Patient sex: M
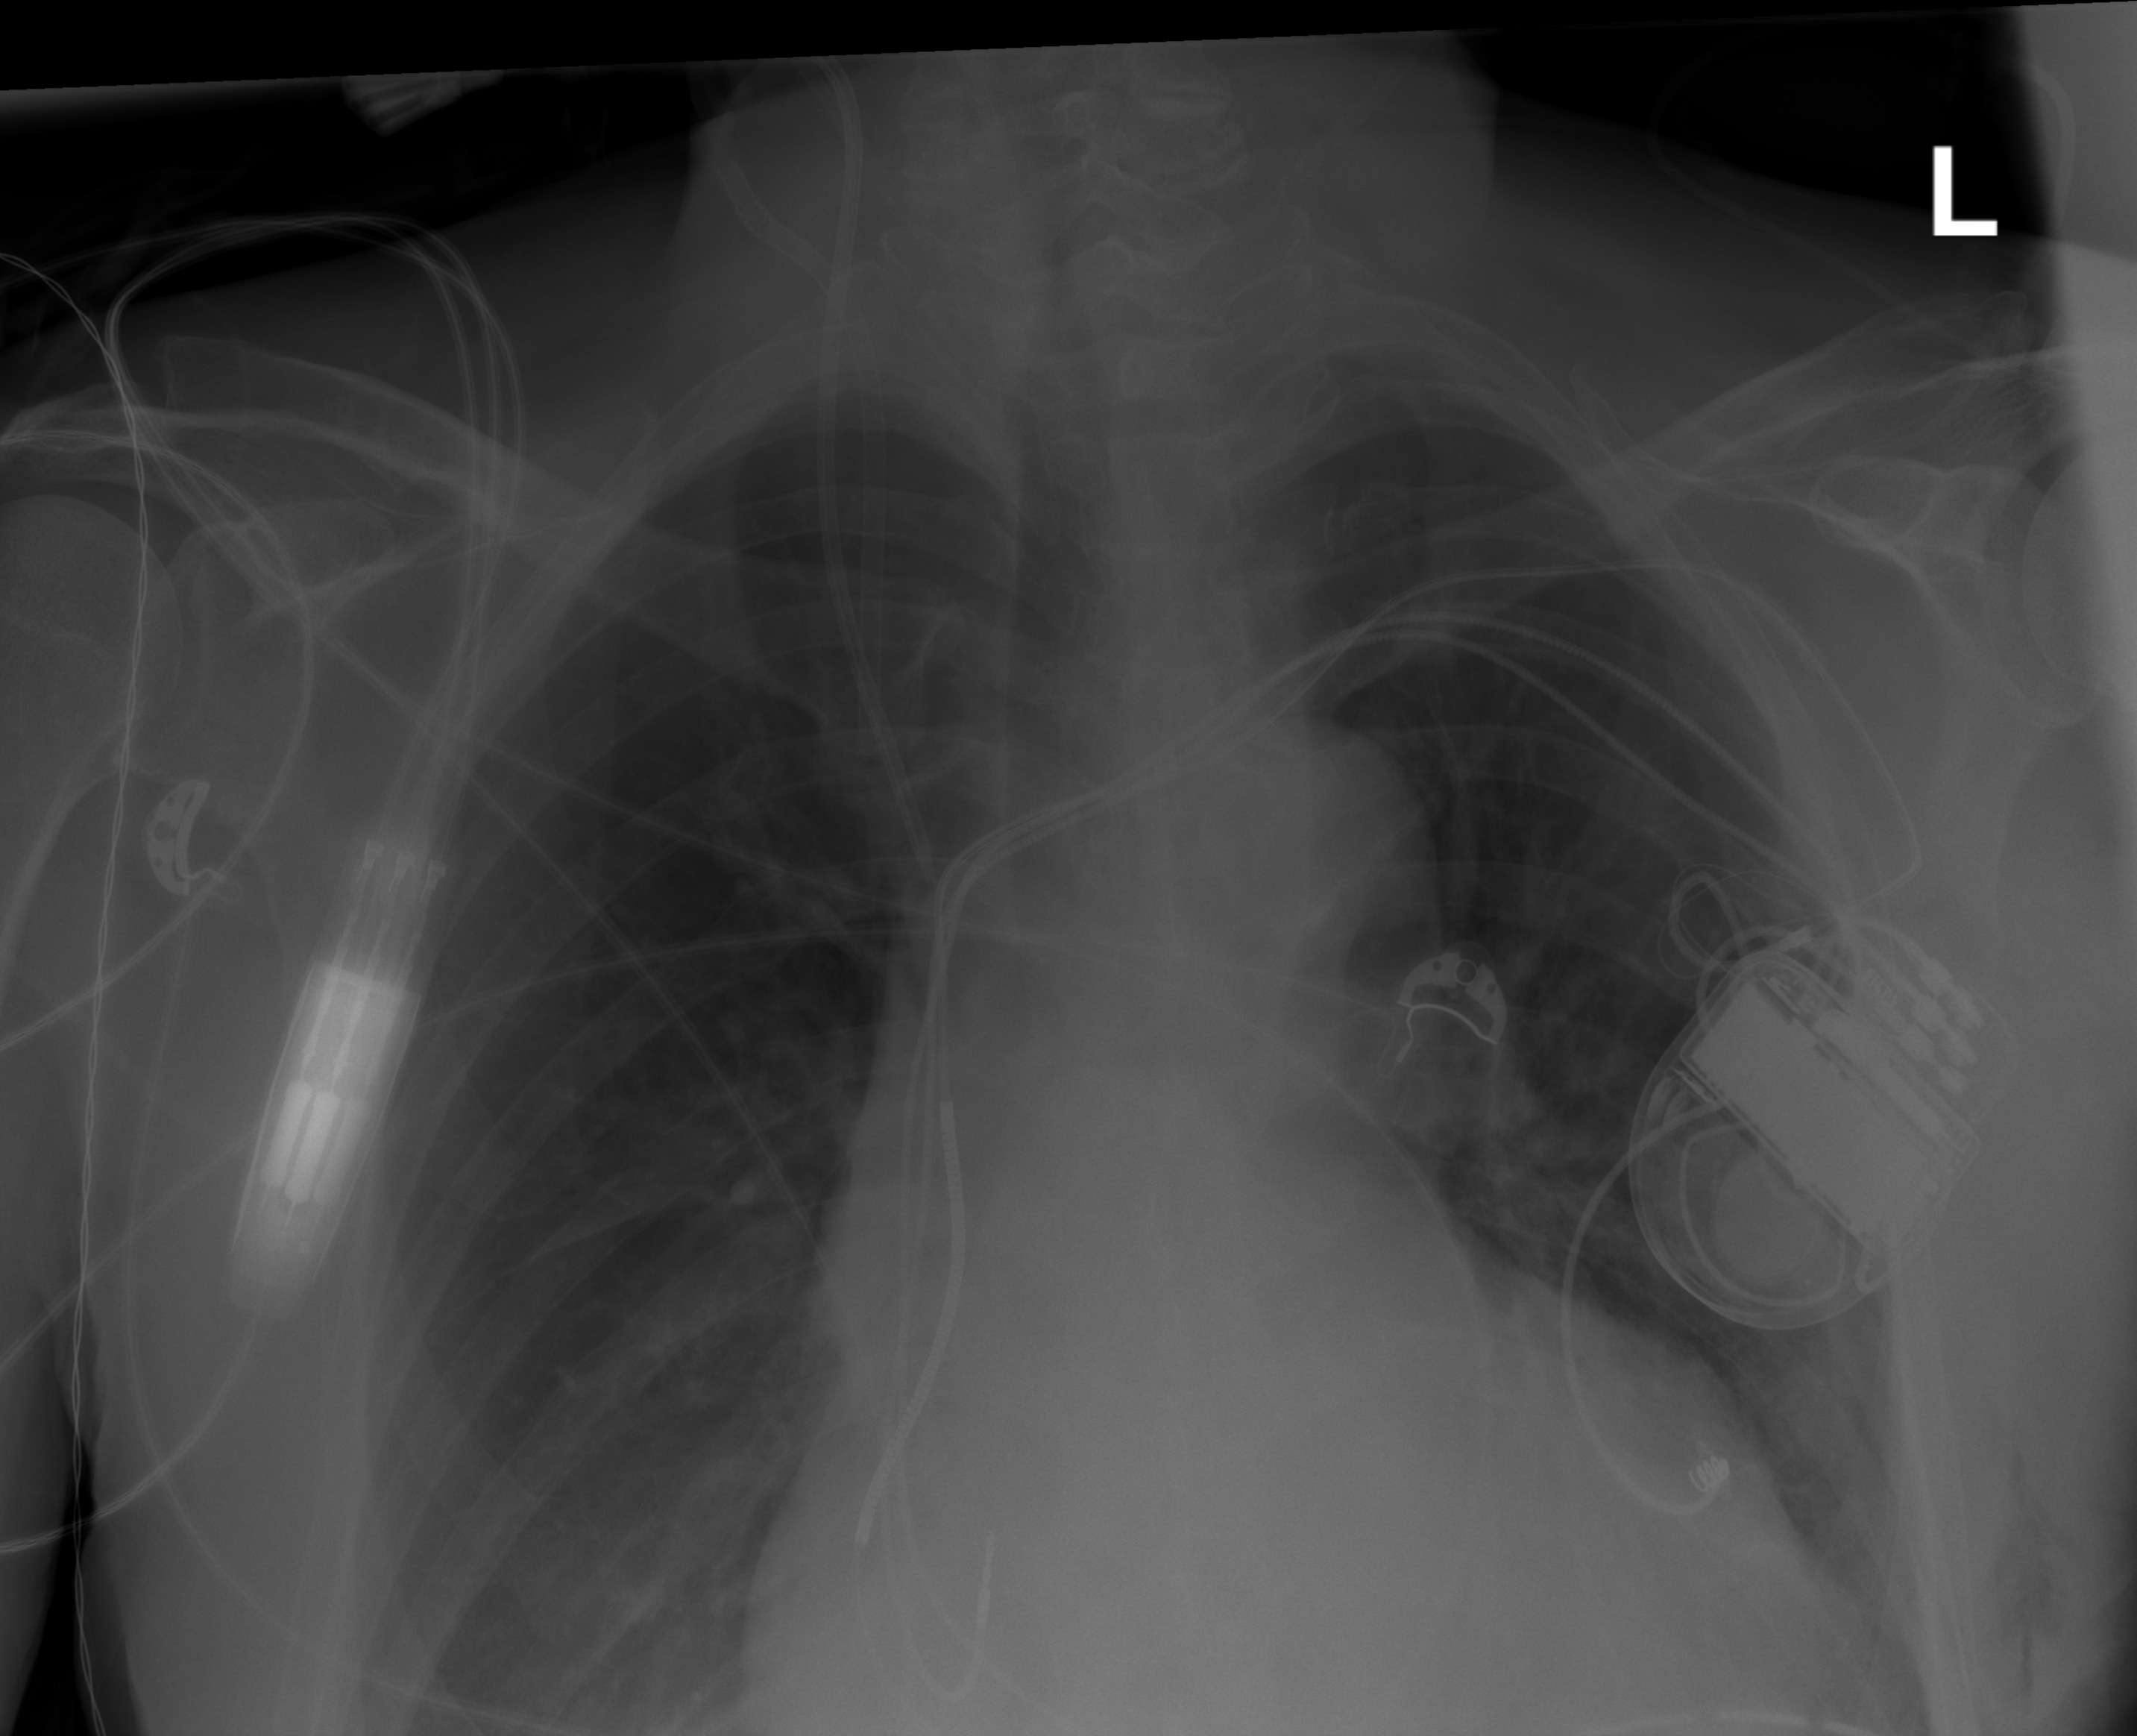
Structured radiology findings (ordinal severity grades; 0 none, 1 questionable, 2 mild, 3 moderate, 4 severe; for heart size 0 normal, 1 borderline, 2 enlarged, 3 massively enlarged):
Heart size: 2
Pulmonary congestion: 0
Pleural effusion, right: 1
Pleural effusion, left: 1
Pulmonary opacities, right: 0
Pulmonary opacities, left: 0
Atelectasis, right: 0
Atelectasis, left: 0